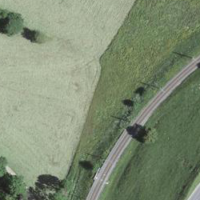
EUNIS habitat code: 23
Species observed at this site:
Campanula glomerata